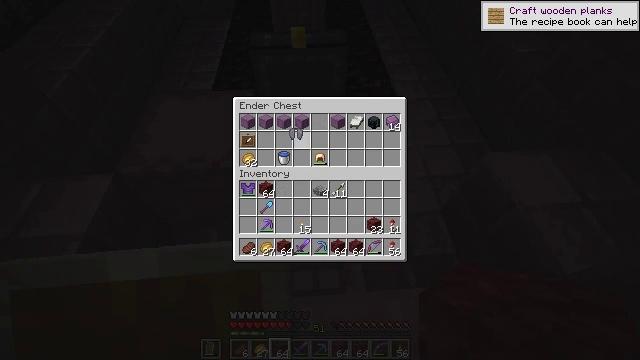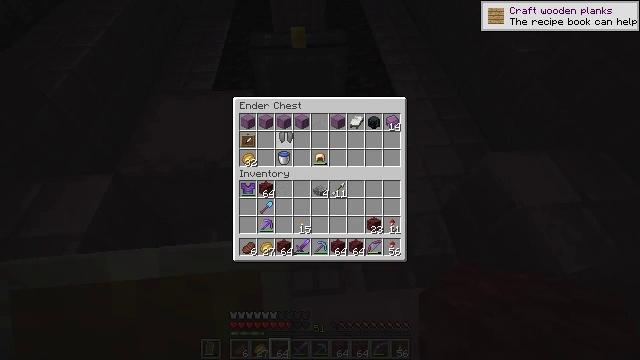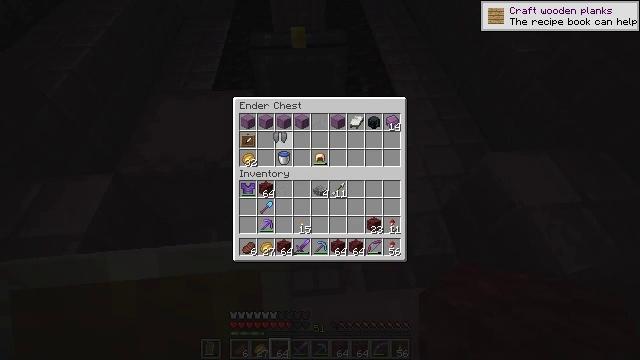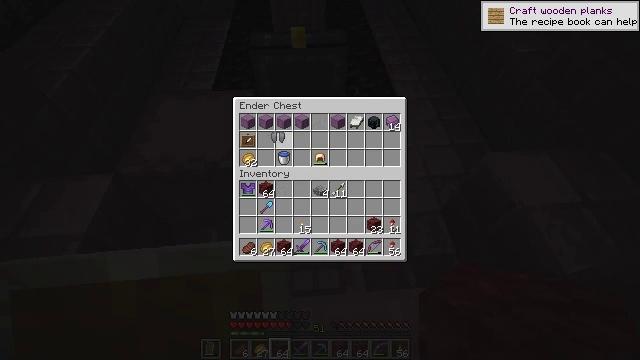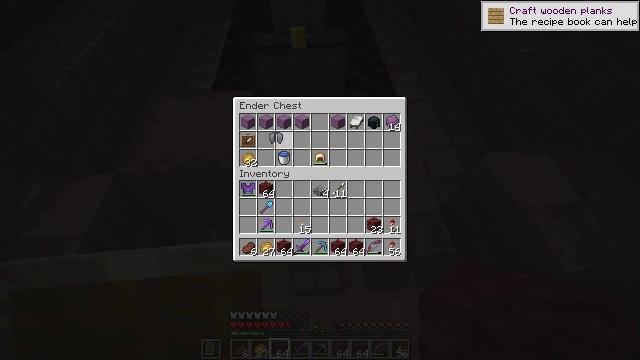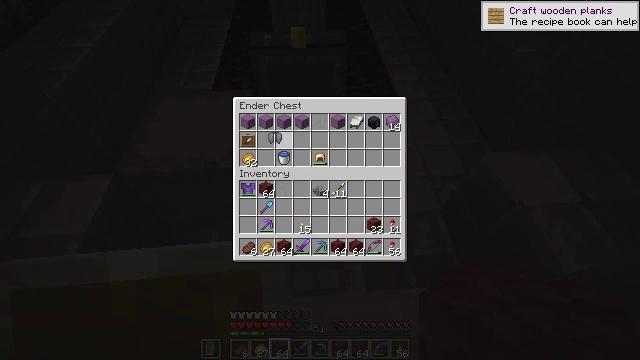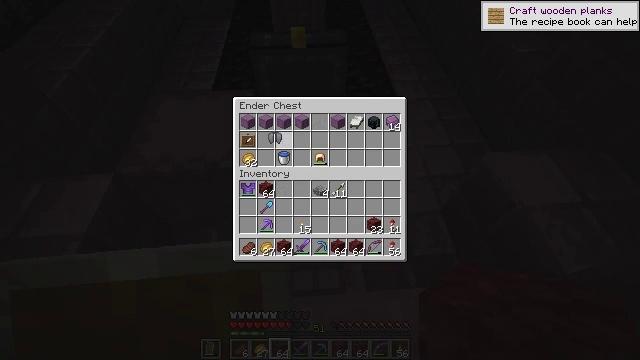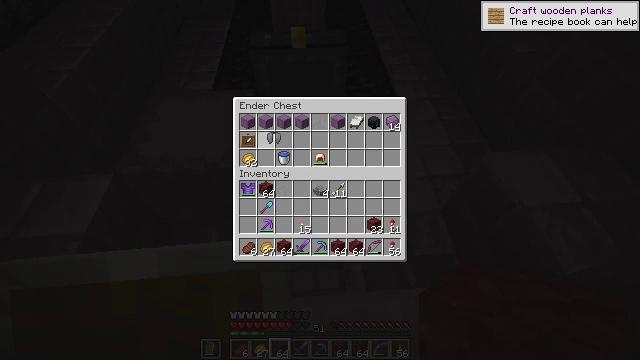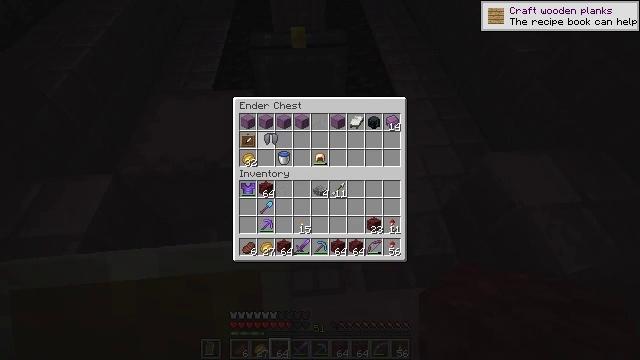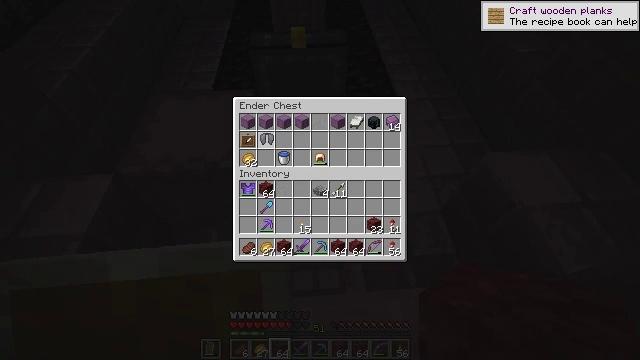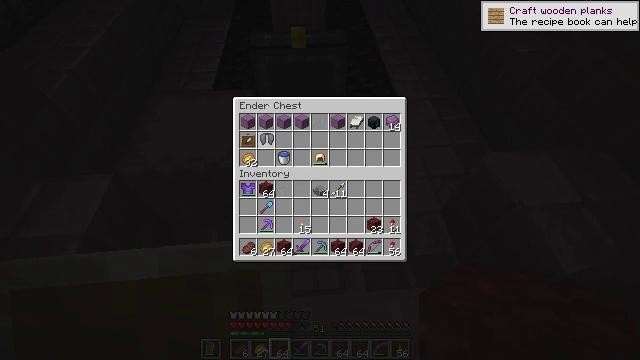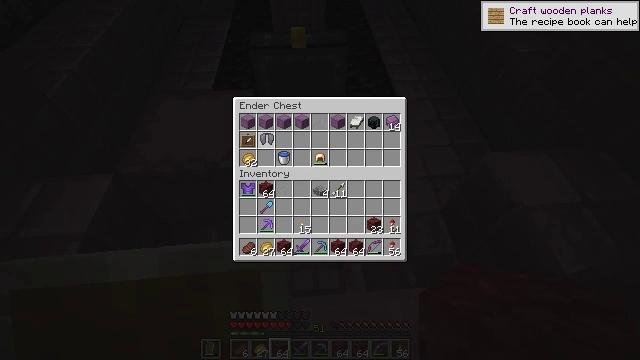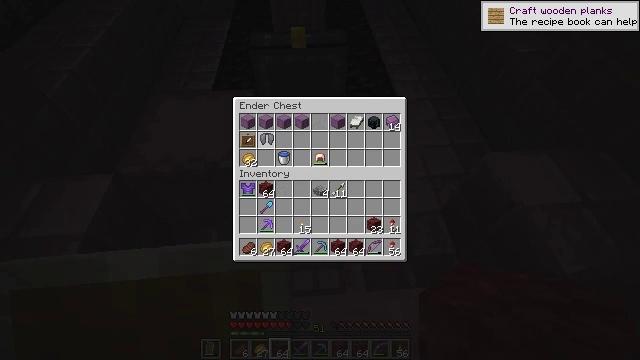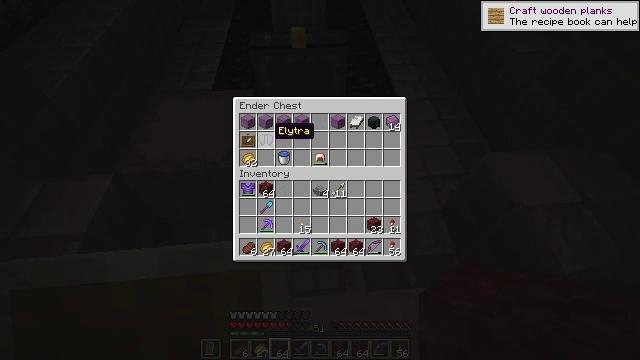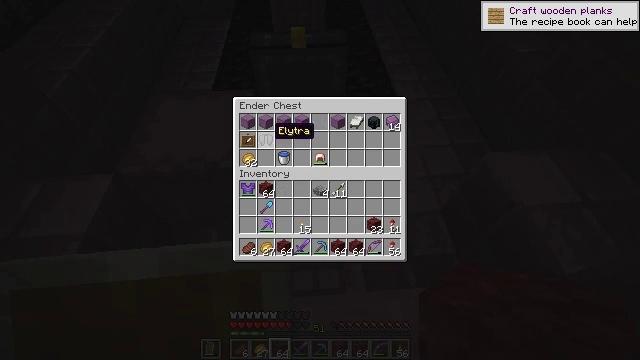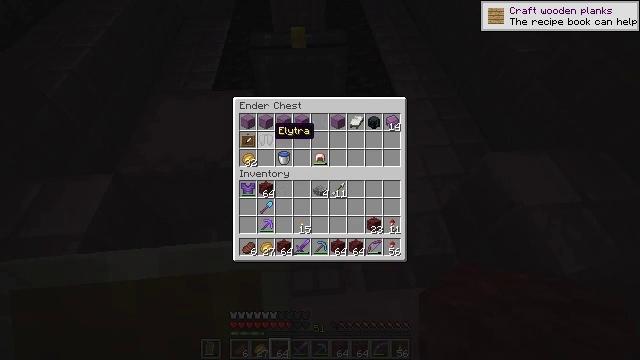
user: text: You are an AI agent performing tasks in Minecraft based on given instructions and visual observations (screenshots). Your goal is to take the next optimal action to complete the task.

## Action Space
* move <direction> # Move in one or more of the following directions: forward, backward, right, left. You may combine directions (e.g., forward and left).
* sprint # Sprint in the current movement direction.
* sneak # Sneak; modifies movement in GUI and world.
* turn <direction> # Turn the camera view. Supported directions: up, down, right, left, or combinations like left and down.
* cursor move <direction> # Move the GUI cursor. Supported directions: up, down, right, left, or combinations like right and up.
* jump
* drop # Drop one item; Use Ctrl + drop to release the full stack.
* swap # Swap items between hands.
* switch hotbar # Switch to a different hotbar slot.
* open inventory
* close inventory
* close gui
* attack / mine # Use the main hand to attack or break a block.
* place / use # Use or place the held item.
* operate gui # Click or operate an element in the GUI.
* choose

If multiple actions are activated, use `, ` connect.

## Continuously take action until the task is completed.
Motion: motion action
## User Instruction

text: Attack the shulker box to pick it up.
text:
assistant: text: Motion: cursor move left
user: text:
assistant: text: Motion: no_op
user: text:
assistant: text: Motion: no_op
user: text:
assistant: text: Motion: no_op
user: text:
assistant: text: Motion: no_op
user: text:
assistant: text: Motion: no_op
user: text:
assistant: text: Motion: no_op
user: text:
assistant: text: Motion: no_op
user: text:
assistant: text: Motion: no_op
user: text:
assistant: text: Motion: operate gui
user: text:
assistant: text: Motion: operate gui
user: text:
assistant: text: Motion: operate gui
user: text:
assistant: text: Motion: no_op
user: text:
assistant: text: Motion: no_op
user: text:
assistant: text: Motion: no_op
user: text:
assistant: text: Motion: no_op
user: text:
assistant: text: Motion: no_op
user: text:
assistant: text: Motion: no_op
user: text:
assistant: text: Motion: no_op
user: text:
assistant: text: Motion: close gui
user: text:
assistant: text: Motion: turn left and down, open inventory
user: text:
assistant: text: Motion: turn left and down, open inventory
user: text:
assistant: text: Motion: turn left
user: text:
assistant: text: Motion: turn left
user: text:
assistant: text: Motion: turn left
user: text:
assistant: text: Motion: no_op
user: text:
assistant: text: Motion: no_op
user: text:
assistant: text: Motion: no_op
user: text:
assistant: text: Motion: no_op
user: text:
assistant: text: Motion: no_op